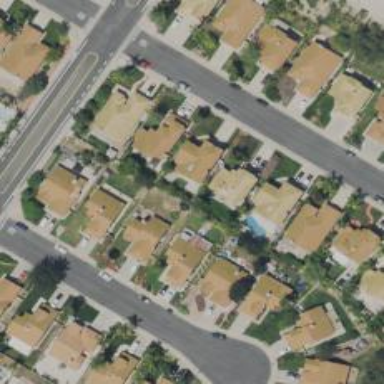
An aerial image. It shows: Neighborhood.